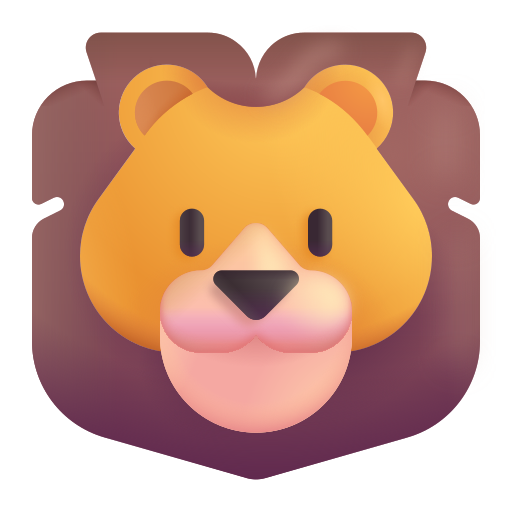
lion color